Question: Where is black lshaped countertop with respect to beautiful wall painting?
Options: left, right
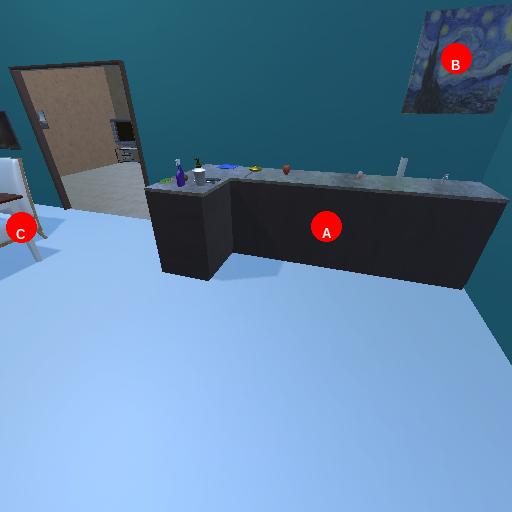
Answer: left